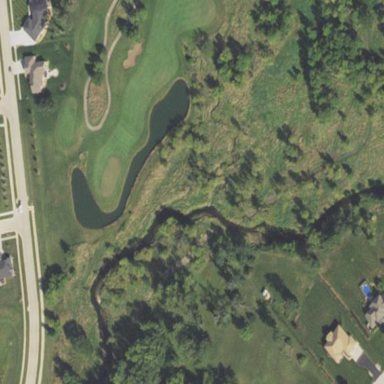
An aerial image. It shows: Golf fairway surrounded by grass.